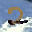
Label: 2